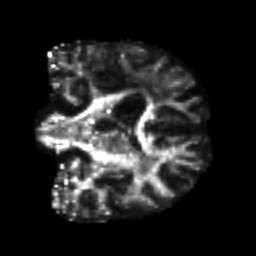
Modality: FA
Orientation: coronal
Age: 55
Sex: male
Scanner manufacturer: siemens
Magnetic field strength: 3 T
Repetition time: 7.3 s
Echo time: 0.087 s